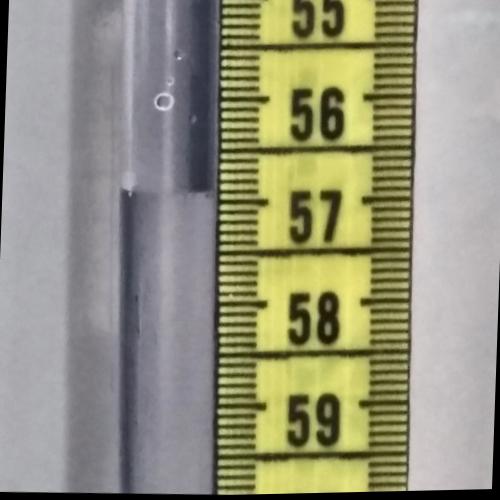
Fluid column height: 56.9 cm